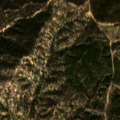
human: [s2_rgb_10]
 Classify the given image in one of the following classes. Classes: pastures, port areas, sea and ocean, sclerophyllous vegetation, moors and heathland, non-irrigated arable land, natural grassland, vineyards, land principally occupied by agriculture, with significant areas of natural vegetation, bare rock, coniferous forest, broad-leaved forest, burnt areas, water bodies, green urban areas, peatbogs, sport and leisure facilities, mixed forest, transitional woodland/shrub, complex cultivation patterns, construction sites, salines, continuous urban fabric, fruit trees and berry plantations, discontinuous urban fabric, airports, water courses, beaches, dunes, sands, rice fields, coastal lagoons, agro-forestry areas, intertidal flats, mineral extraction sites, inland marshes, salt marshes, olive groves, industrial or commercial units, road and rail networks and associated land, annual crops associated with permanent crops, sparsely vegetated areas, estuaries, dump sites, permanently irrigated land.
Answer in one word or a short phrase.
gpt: broad-leaved forest, transitional woodland/shrub